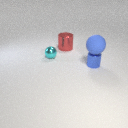
small cyan metal sphere in front of large red metal cylinder